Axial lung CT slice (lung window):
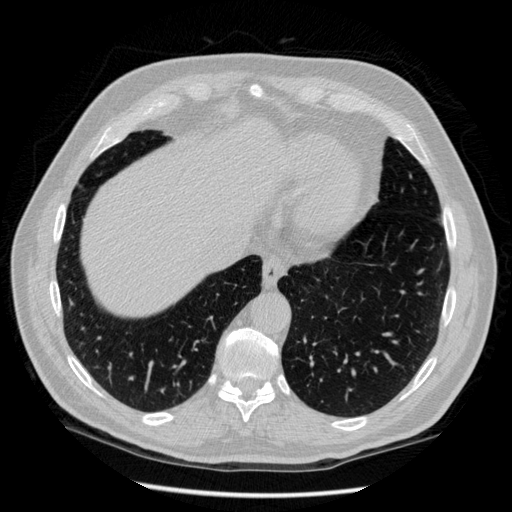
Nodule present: no